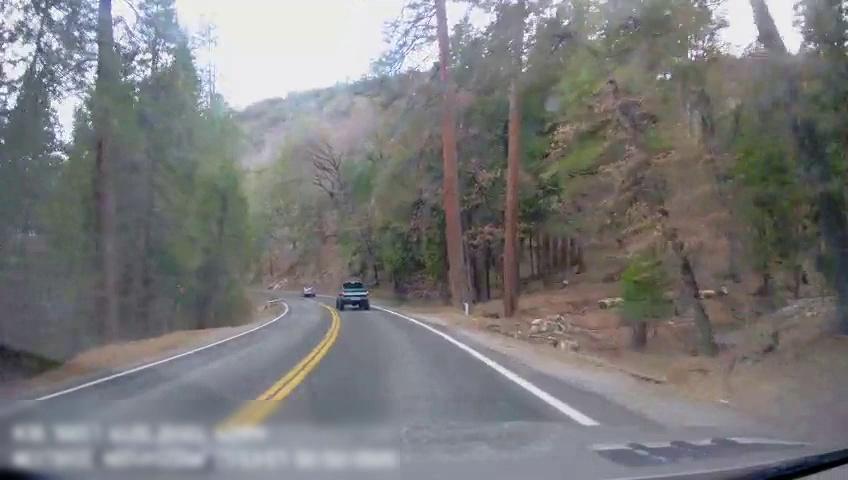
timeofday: Day
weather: Sunny
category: Drivable Space
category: Vehicles | Car
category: Vehicles | Truck
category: Lanes | Current Lane
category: Lanes | Current Lane
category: Lanes | Alternate Lane